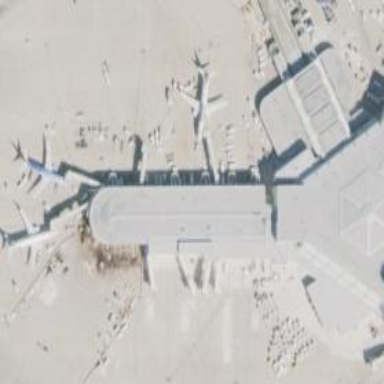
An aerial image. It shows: Airport gate.